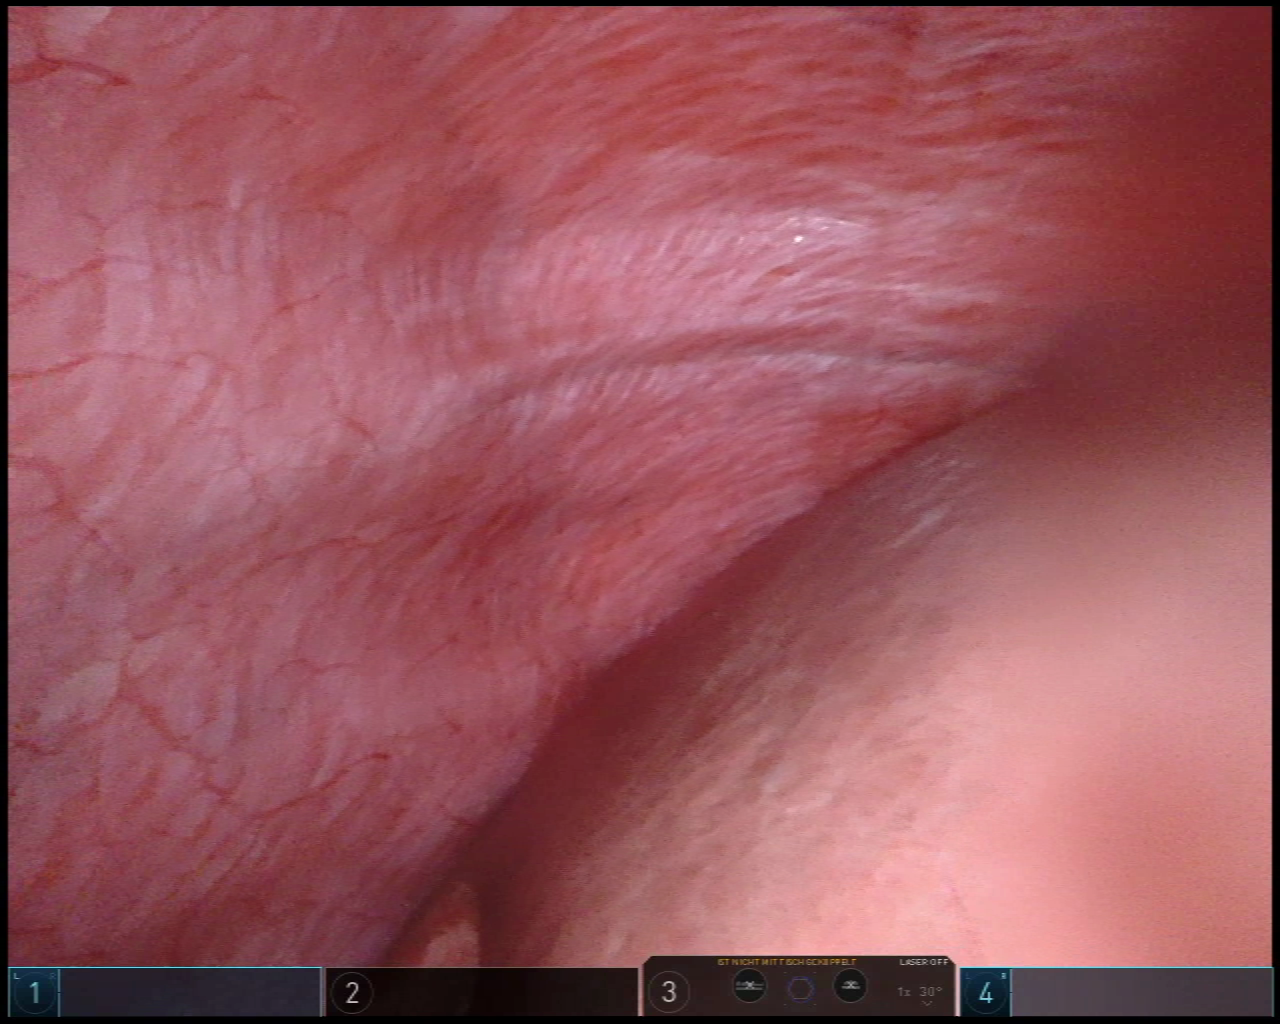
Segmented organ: liver
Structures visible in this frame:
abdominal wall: yes
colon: no
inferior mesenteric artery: no
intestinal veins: no
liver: yes
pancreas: no
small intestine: no
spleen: no
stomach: yes
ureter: no
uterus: no
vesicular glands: no